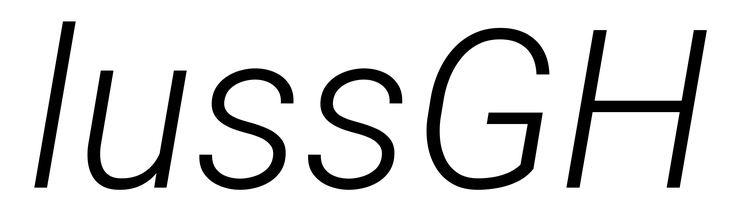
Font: Roboto-Italic_Light_Italic